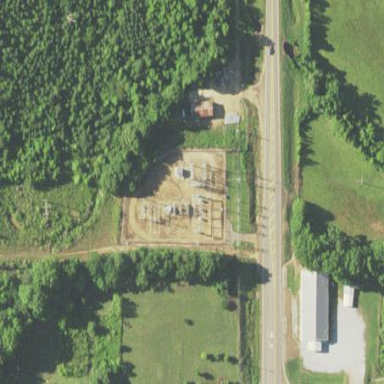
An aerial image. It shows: Distribution level power substation surrounded by fence.